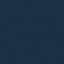
Land use / land cover class: SeaLake